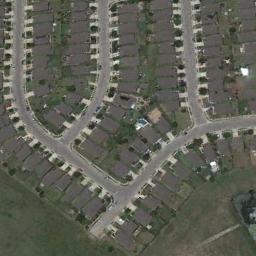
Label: mobile_home_park